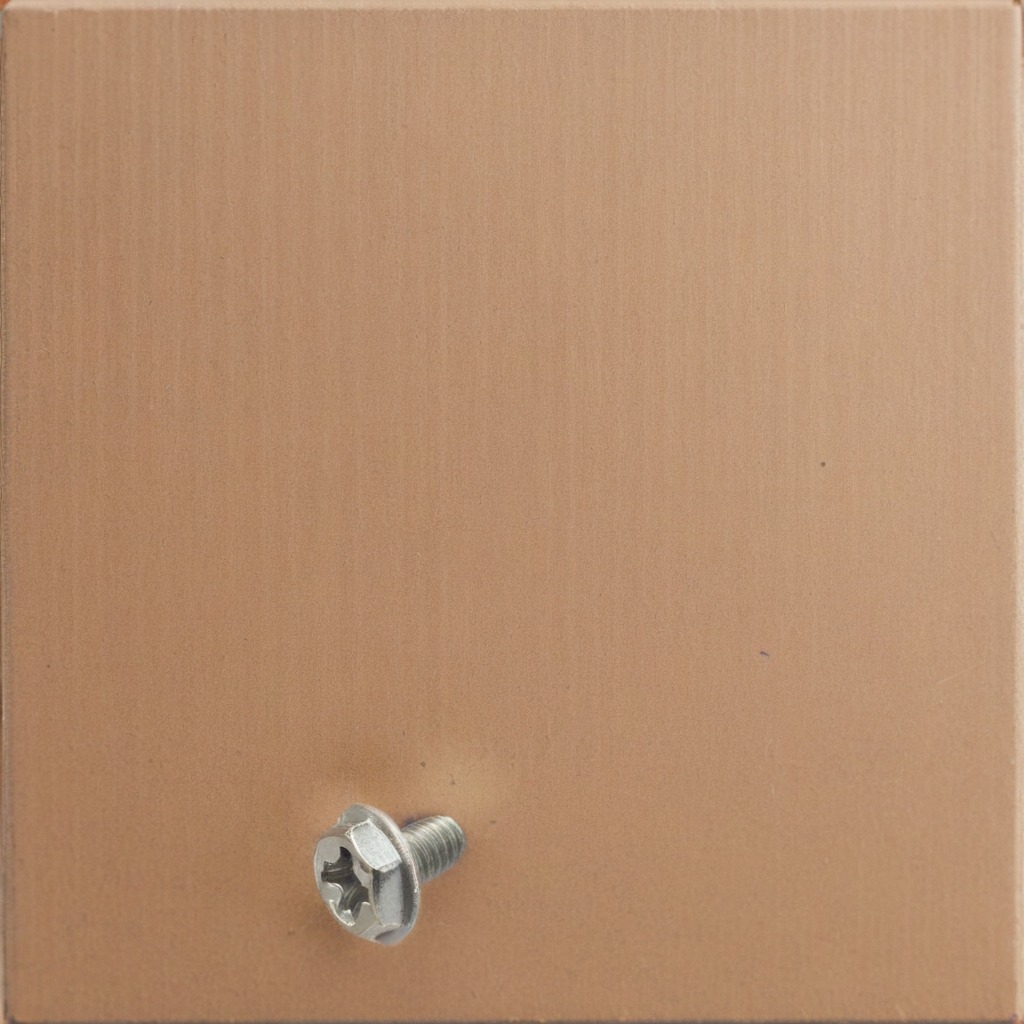
A metal screw is lying on a clean dry cardboard box surface in an outdoor workshop during daytime bright natural light soft shadows slightly creased but